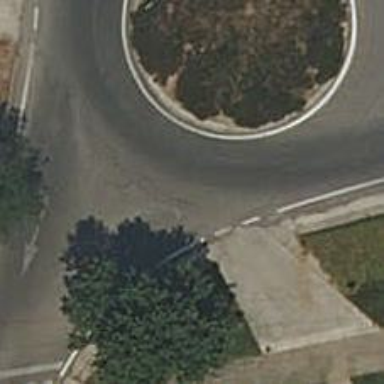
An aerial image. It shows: Asphalt road in residential area leading to roundabout.